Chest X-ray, AP view. Patient: 69 years old, sex M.
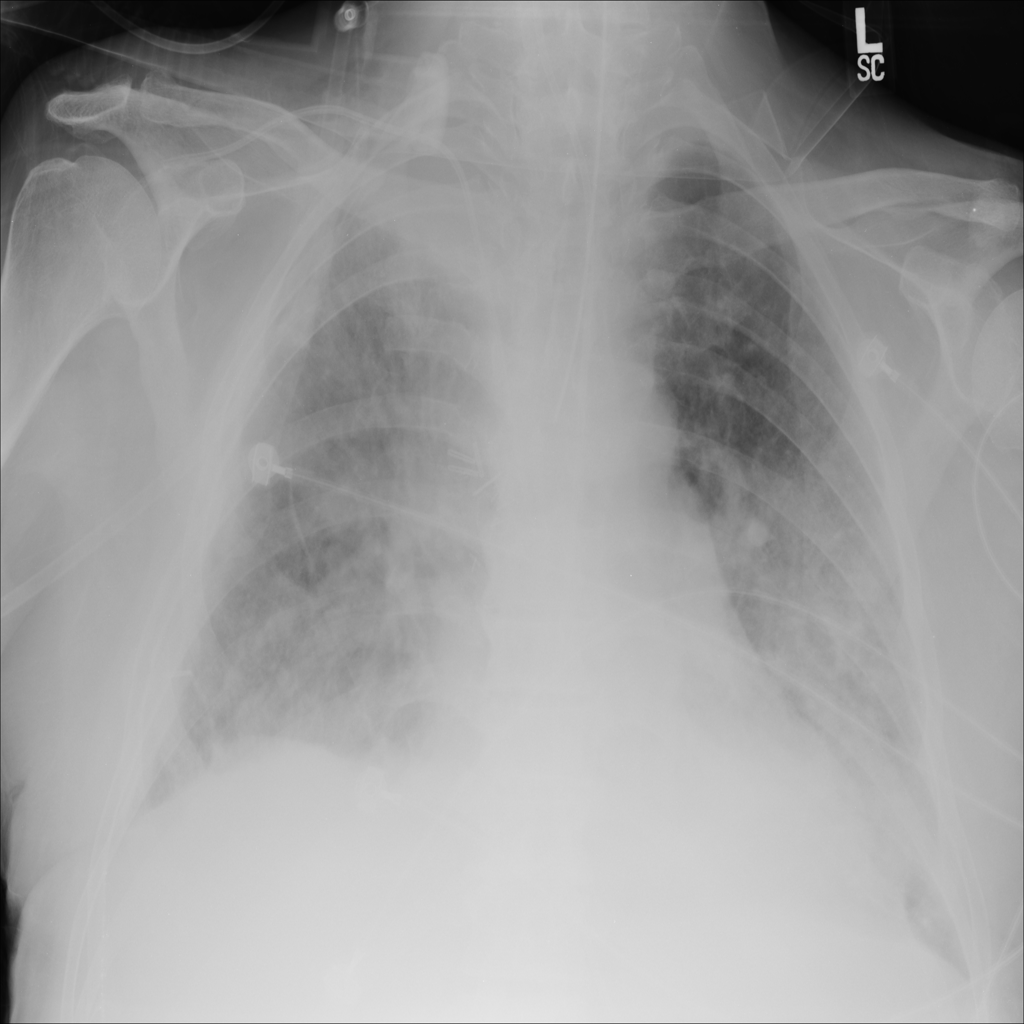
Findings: Effusion, Nodule